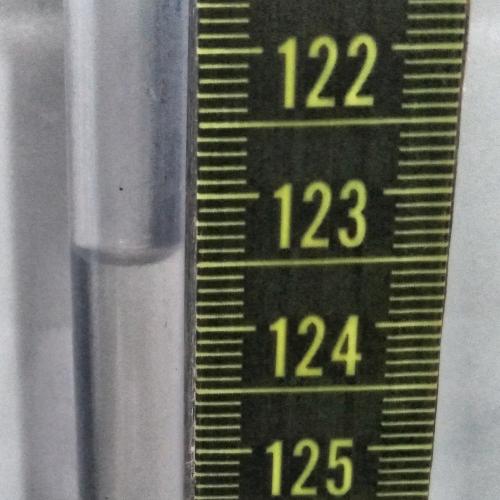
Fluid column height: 123.5 cm